Modality: CBCT
Slice 43 of 159
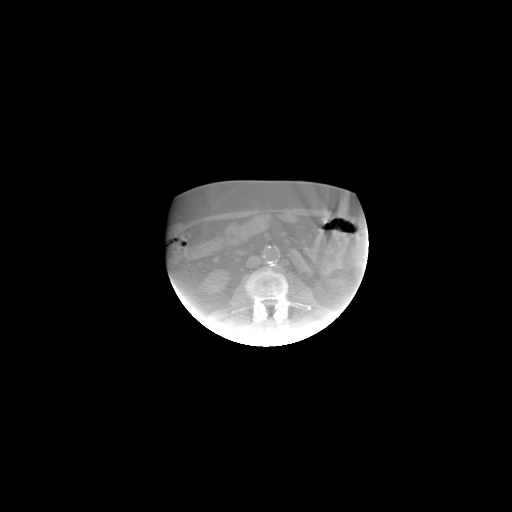